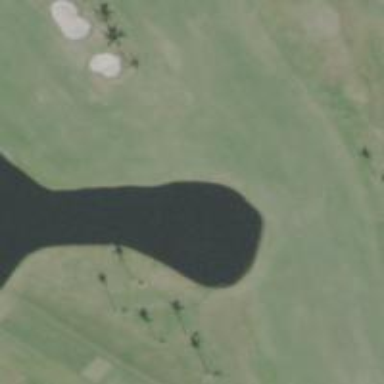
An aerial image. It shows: Golf hole.